Question: I try to do list from 'QComboBox' I believe it is 'QListView/QAbstractItemView' to become transparent. Like in this example I would like to see Pushbutton under the list.

I tried to put:
'background: transparent'
'background-color: transparent'
'border-style: transparent'
'border-color: transparent'
like everywhere.
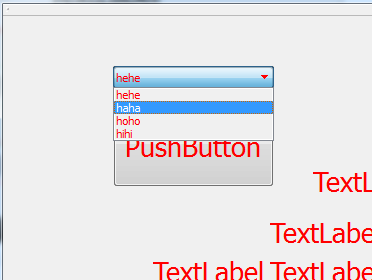
Answer: So, I asked qt support and and answer was that is not easy to do this in stylesheet and suggested approach was to change opacity property of the pop-up window where the combobox list is drawn:
'''
if (combo->view()->parentWidget())
combo->view()->parentWidget()->setWindowOpacity(0.5);
'''
Hope this will be helpful.